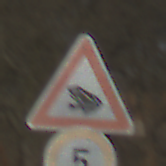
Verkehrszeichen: AmphibienwanderungRechts
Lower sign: Geschwindigkeit5
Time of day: MorningAfternoon
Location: Outdoor (Suburban)
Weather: PartlyCloudy
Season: NotSpecified
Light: Natural